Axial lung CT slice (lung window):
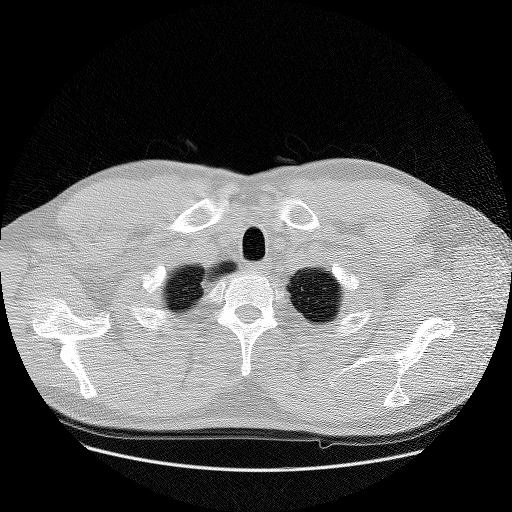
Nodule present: no